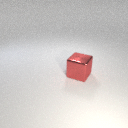
large red metal cube